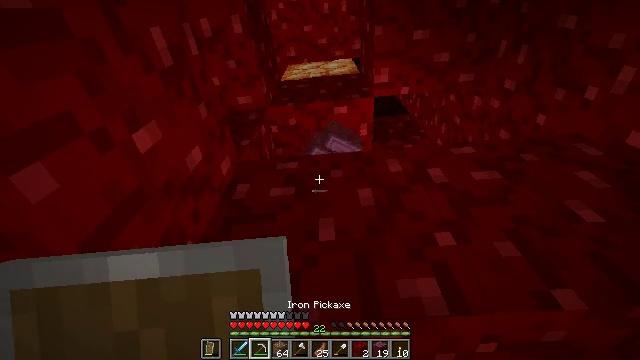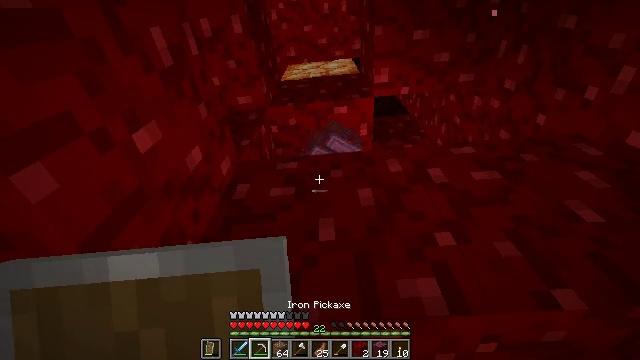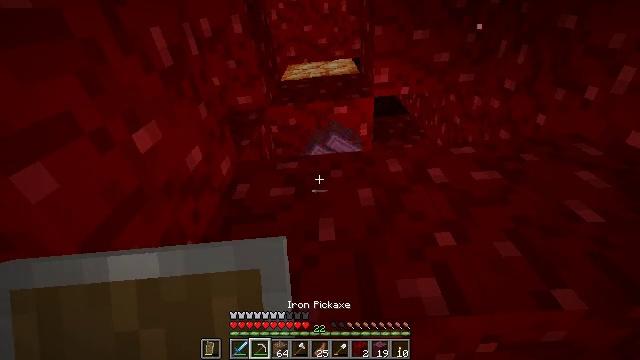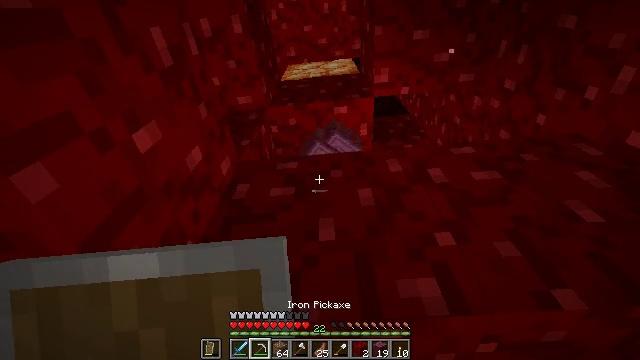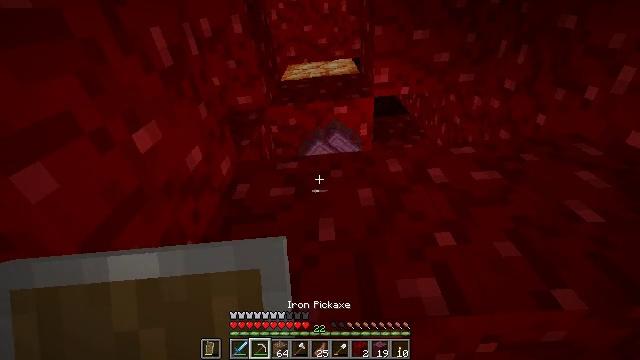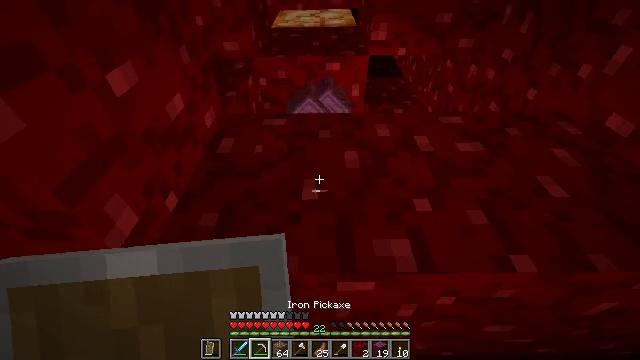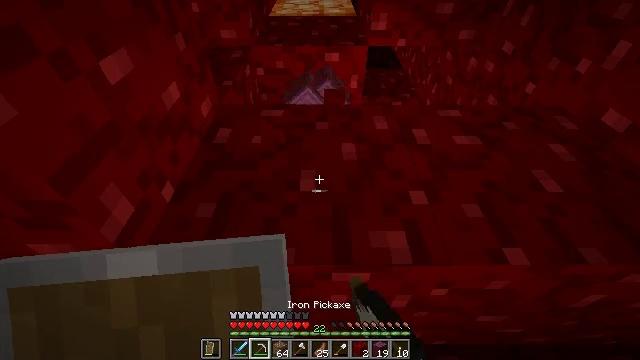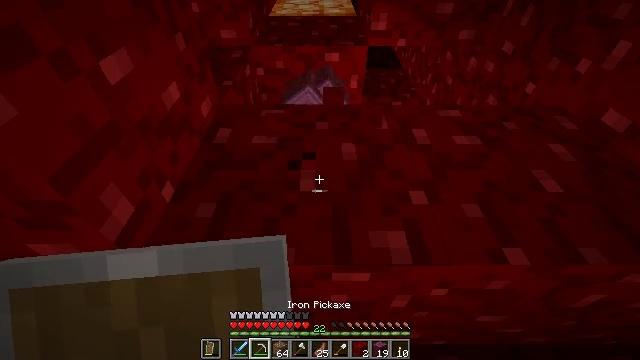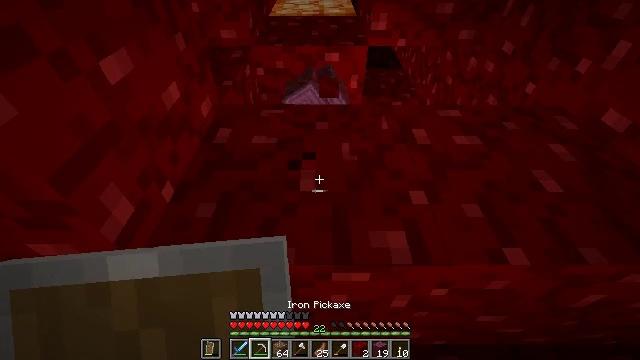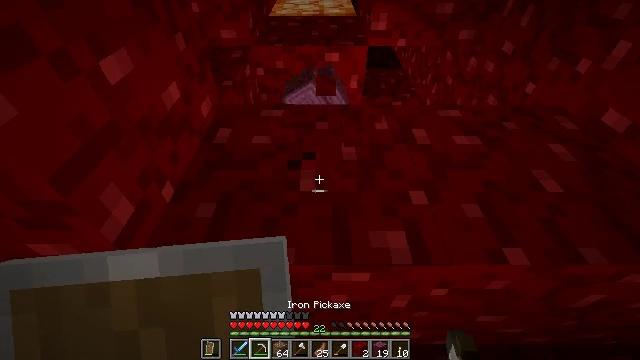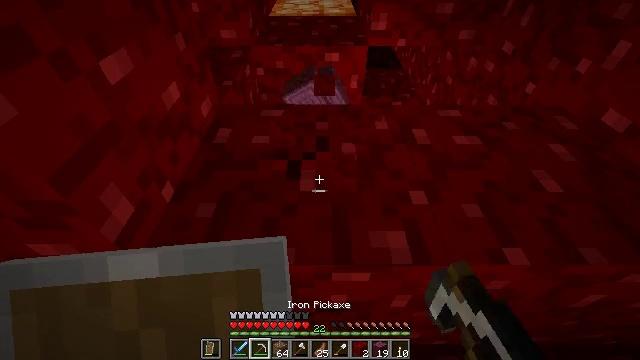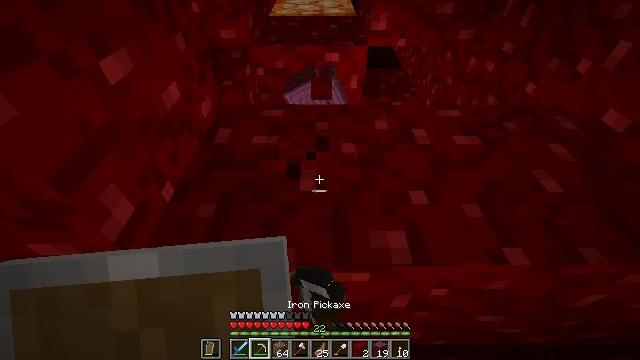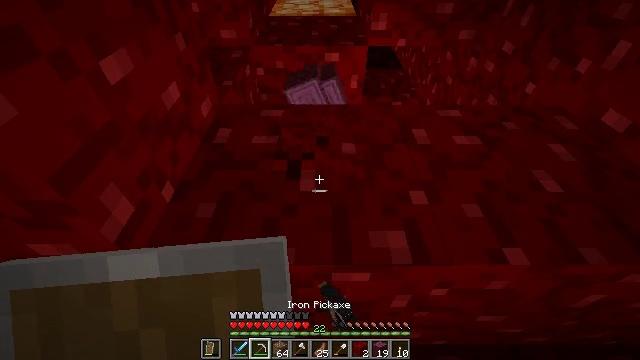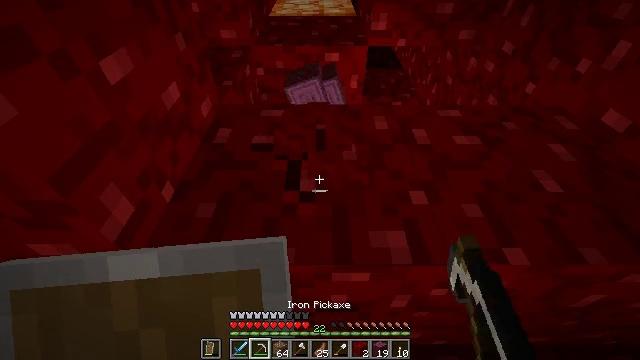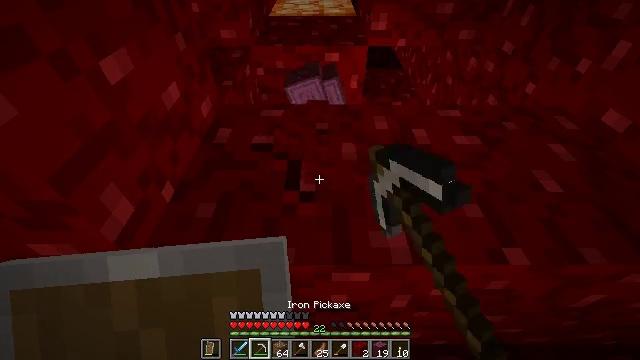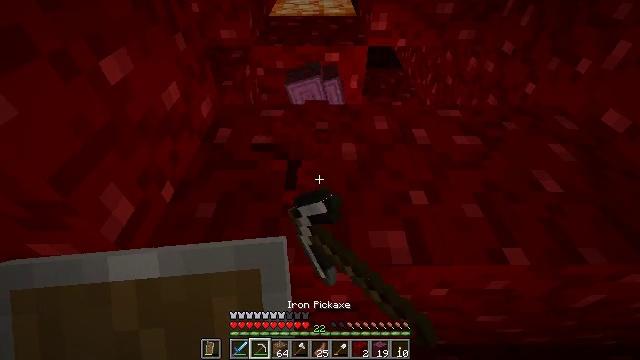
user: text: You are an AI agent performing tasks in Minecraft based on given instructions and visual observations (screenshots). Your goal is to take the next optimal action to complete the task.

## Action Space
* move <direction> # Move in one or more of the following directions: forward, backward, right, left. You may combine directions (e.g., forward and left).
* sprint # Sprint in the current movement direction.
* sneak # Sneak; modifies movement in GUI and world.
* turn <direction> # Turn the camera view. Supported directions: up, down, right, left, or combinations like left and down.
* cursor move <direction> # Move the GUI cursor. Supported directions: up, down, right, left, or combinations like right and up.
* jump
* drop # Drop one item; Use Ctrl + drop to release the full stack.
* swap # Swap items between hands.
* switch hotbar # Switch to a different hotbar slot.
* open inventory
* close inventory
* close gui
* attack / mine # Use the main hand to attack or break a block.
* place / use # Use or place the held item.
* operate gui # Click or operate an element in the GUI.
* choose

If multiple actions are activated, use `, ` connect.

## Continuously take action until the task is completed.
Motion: motion action
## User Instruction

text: Harvest nether wart blocks for resources.
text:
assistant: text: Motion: no_op
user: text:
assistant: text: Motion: no_op
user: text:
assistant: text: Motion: no_op
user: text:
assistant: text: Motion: no_op
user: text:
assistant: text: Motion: turn right and down, attack / mine
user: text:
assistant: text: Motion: turn down, attack / mine
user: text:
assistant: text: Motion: attack / mine
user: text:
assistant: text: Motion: attack / mine
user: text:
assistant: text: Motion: attack / mine
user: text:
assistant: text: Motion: attack / mine
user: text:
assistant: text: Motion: attack / mine
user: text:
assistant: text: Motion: attack / mine
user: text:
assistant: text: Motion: attack / mine
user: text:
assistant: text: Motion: attack / mine
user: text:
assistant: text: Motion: attack / mine
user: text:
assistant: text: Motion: attack / mine
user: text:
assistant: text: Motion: attack / mine
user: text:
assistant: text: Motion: attack / mine
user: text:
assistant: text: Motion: attack / mine
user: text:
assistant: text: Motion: attack / mine
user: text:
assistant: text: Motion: attack / mine
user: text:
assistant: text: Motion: attack / mine
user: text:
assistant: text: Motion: attack / mine
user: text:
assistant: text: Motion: attack / mine
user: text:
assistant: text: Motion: attack / mine
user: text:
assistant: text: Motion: attack / mine
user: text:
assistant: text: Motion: turn down, attack / mine
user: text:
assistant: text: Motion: attack / mine
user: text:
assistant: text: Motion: attack / mine
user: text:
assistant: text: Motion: attack / mine